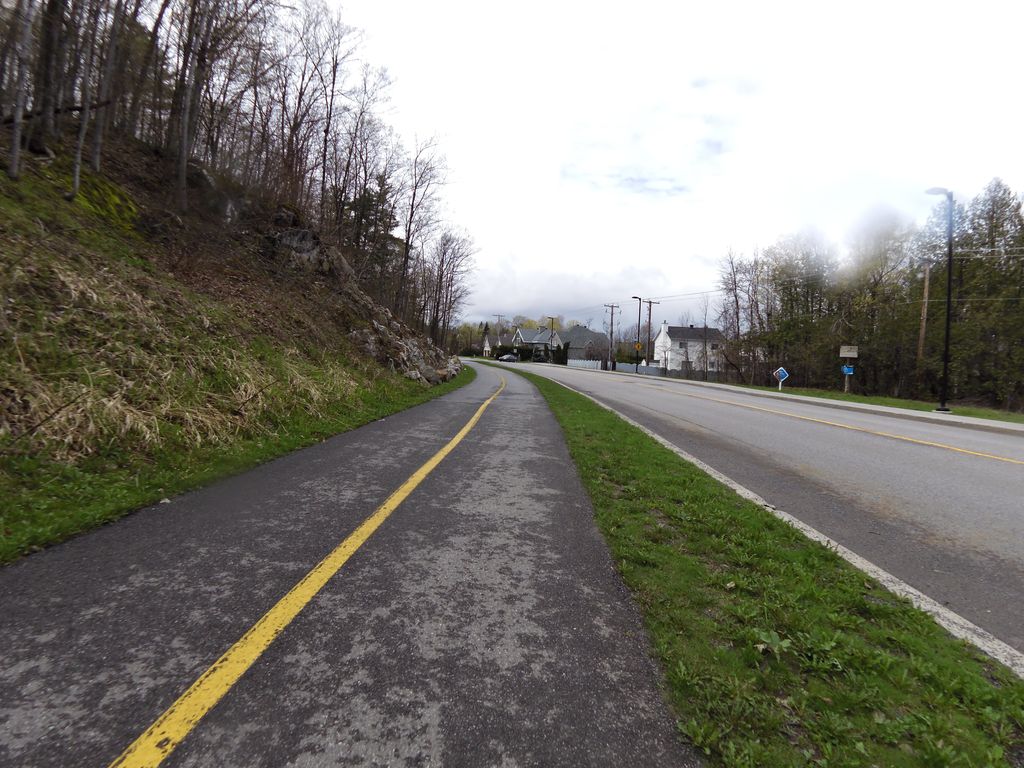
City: ottawa-gatineau